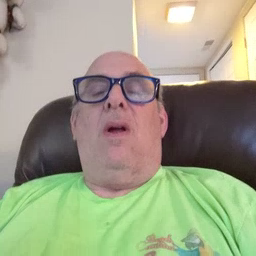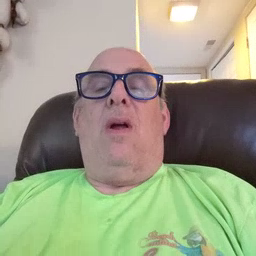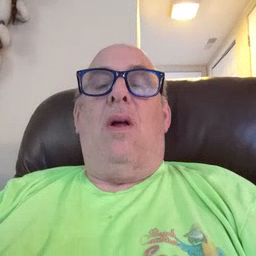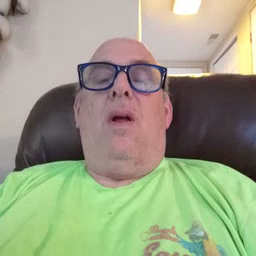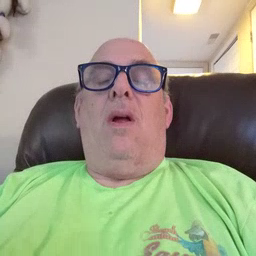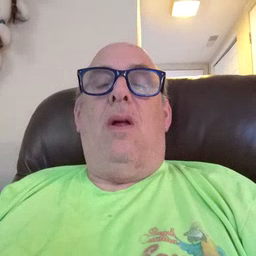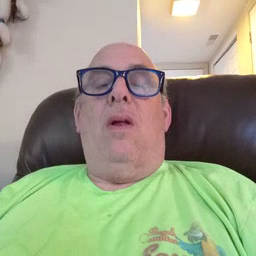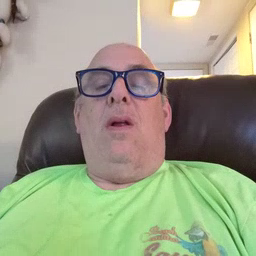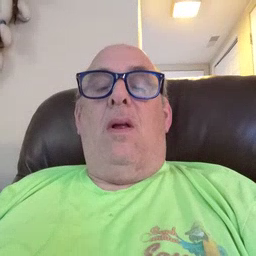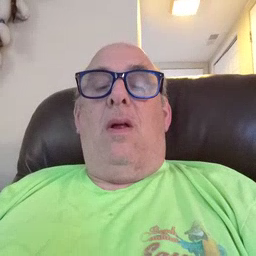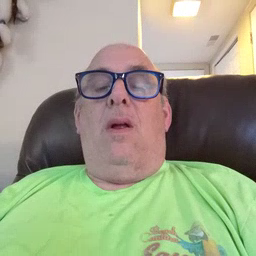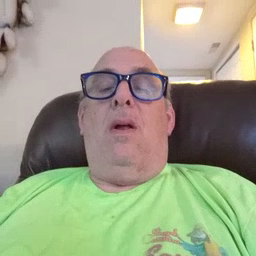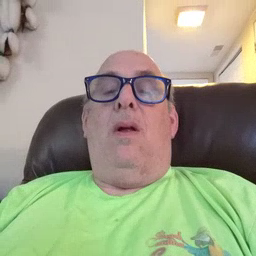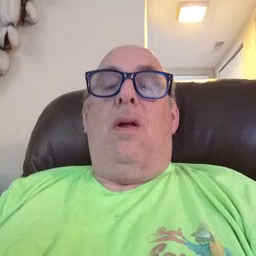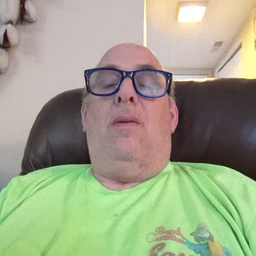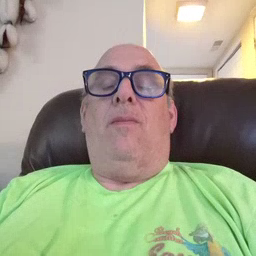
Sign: look